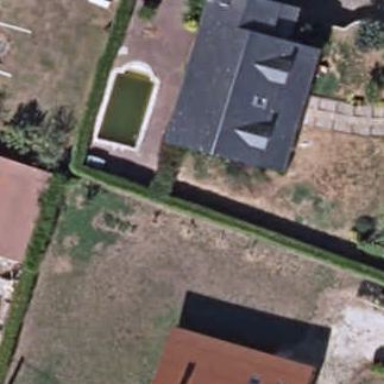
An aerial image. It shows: Simple house.